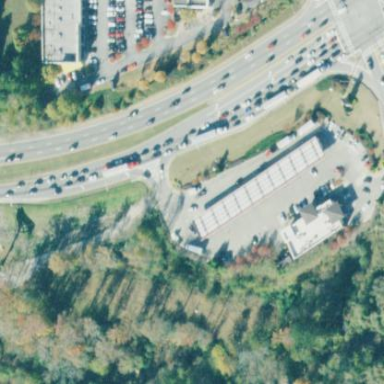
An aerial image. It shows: Fuel station.